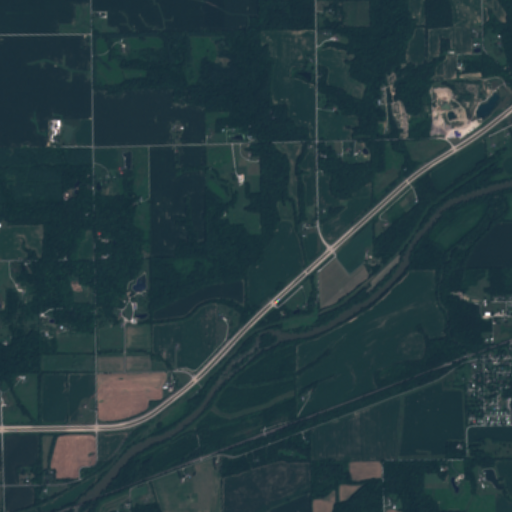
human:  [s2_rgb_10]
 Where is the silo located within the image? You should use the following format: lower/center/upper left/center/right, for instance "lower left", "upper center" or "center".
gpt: The silo is located in the center of the image.
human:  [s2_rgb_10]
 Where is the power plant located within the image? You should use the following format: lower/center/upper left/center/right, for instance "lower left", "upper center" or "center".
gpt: There is no power plant in the image.